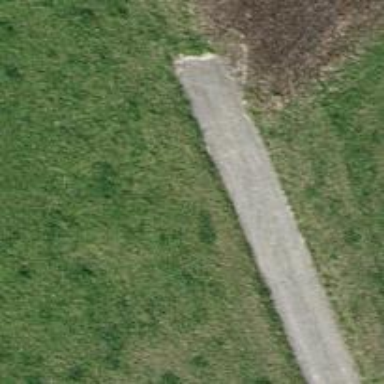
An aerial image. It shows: Well-maintained track road of grade 1.